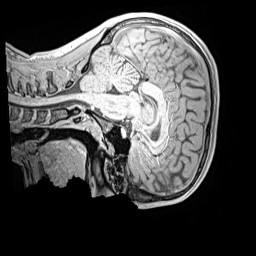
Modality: MP2RAGE
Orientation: sagittal
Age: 13
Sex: male
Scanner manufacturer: siemens
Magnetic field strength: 3 T
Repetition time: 4 s
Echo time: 0.00299 s